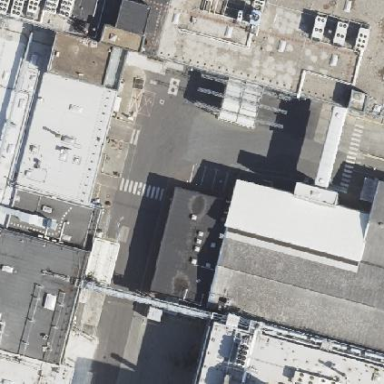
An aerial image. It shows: Industrial building.